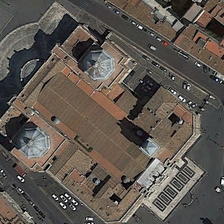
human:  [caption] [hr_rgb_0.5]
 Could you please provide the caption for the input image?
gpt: two buildings are in two sides of red church separated by two roads with cars .

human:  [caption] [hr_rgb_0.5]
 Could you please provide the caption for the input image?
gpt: two buildings are in two sides of red church separated by two roads with cars .

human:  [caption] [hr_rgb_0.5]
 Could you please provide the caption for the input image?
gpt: two buildings are in two sides of red church separated by two roads with cars .

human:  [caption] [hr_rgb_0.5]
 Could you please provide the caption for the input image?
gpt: two buildings are in two sides of red church separated by two roads with cars .

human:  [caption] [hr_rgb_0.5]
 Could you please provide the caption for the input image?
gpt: two buildings are in two sides of red church separated by two roads with cars .